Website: apple
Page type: billing-address
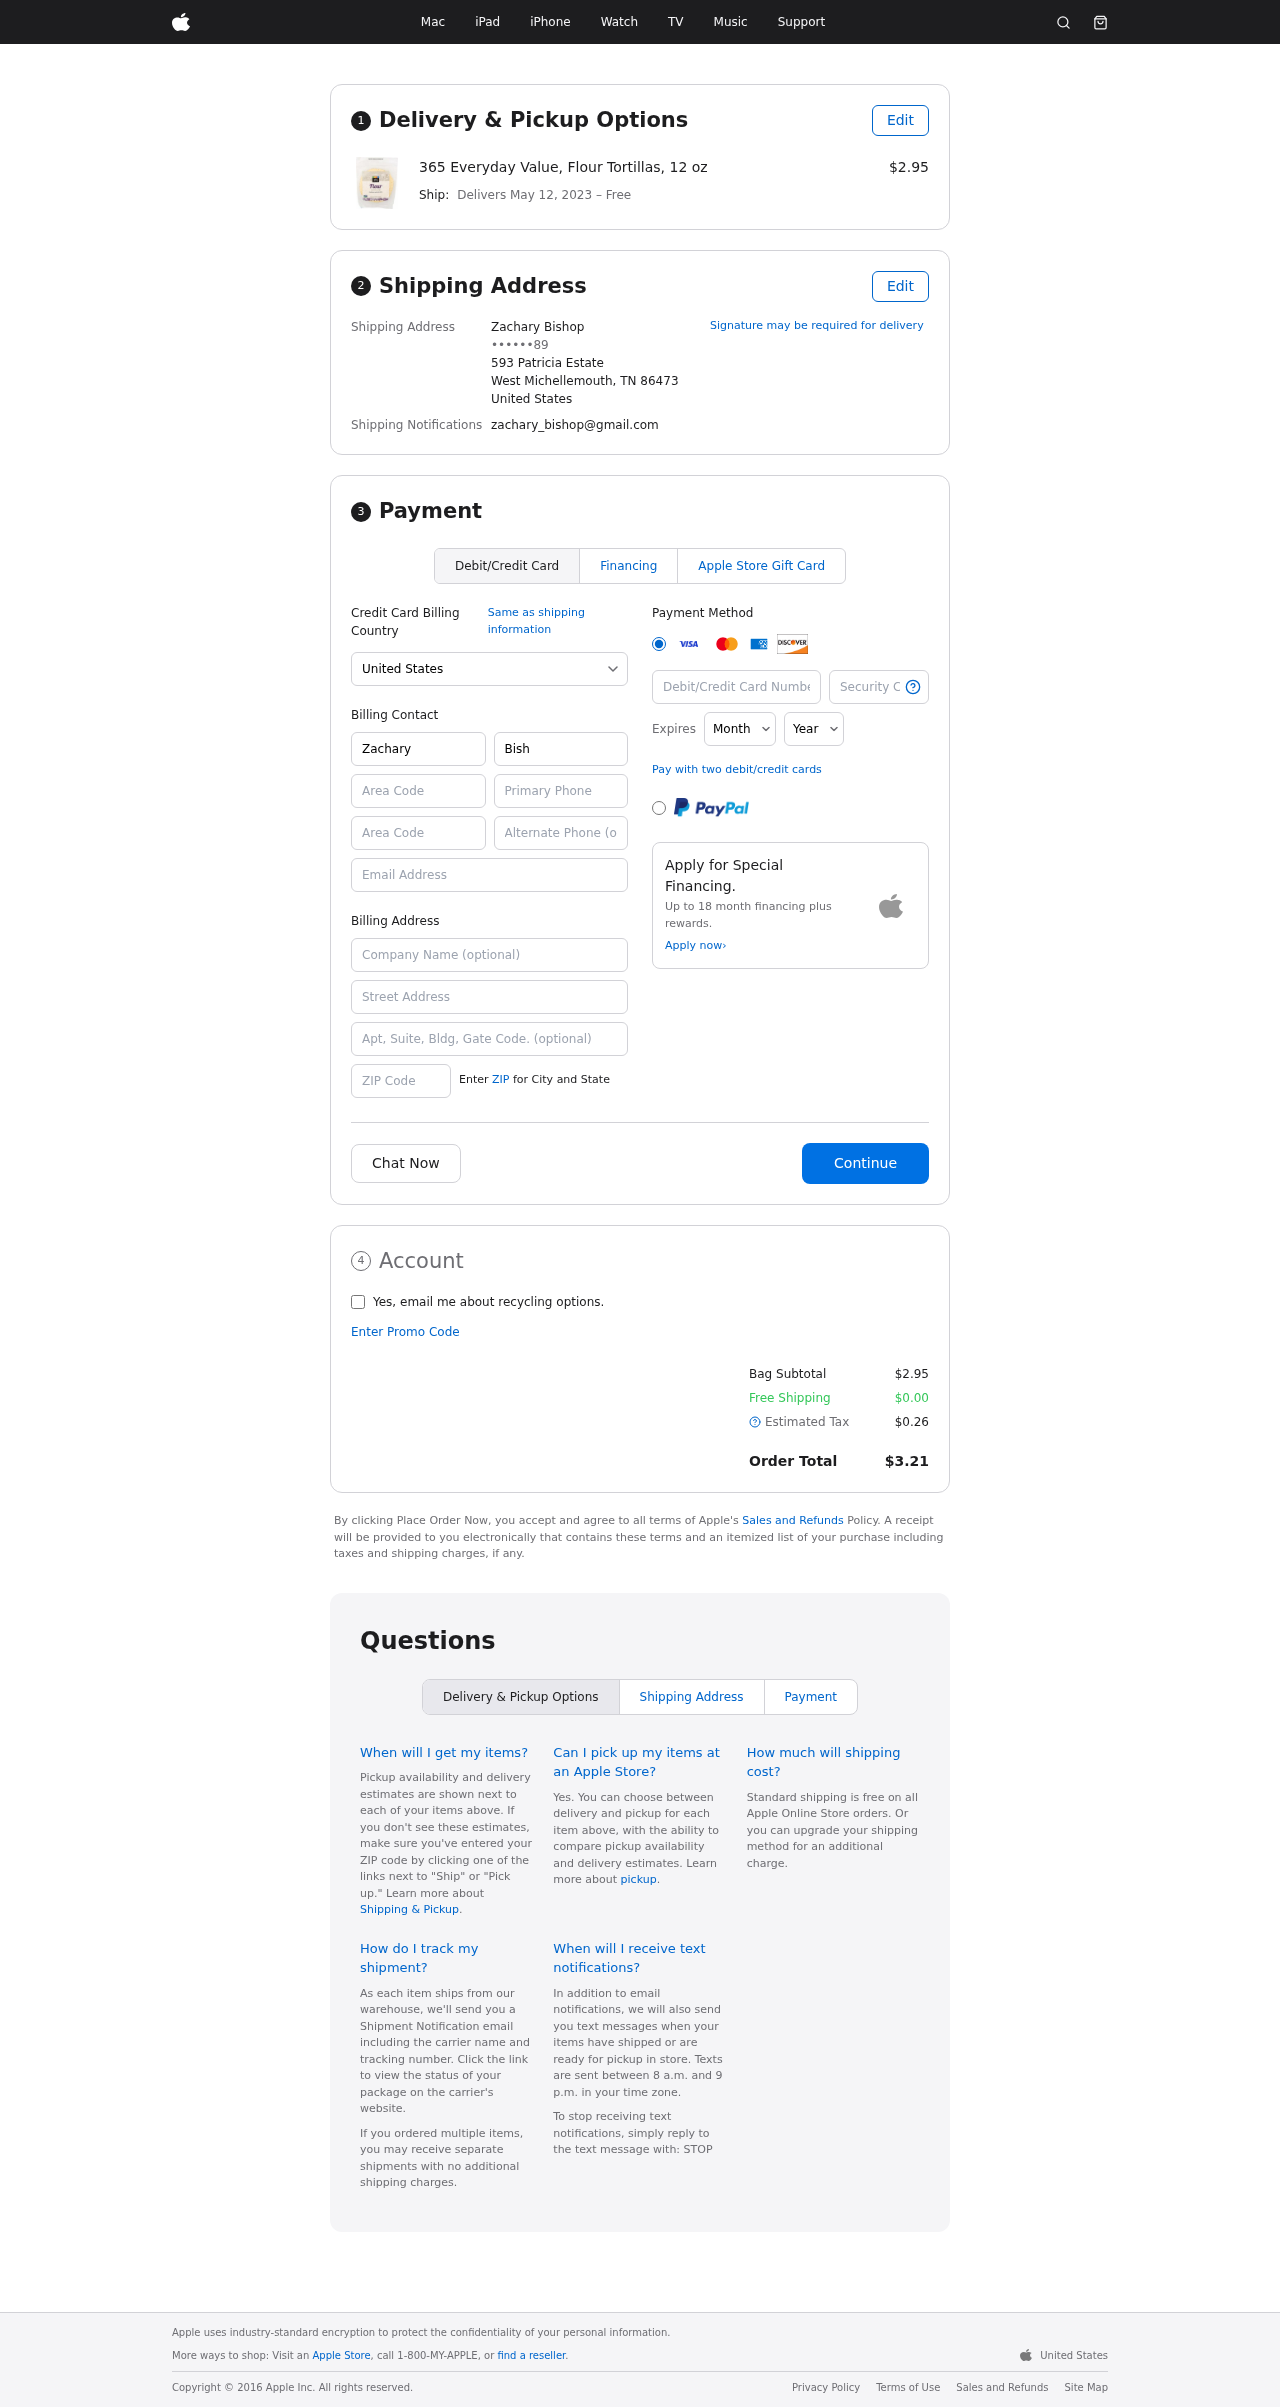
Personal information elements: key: PII_CARD_CVV
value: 552
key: PII_CARD_EXPIRY_MONTH
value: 12
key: PII_CARD_EXPIRY_YEAR
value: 26
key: PII_CARD_NUMBER
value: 6011 8676 8953 4697
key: PII_CITY_STATE_ZIP
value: West Michellemouth, TN 86473
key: PII_COUNTRY
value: United States
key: PII_EMAIL
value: zachary_bishop@gmail.com
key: PII_FULLNAME
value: Zachary Bishop
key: PII_STREET
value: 593 Patricia Estate
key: PII_PHONE_MASKED
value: ••••••89
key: PII_BILLING_FIRSTNAME
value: Zachary
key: PII_BILLING_LASTNAME
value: Bishop
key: PII_BILLING_PHONE_AREA
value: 340
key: PII_BILLING_PHONE
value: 3403295089
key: PII_BILLING_EMAIL
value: zachary_bishop@gmail.com
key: PII_BILLING_STREET
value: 593 Patricia Estate
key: PII_BILLING_STREET2
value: Apt. 745
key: PII_BILLING_POSTCODE
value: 86473
Product elements: key: PRODUCT1_NAME
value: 365 Everyday Value, Flour Tortillas, 12 oz
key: PRODUCT1_PRICE
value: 2.95
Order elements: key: ORDER_DELIVERY_DATE
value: May 12, 2023
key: ORDER_SUBTOTAL
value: $2.95
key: ORDER_SHIPPING_COST
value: $0.00
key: ORDER_TAX
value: $0.26
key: ORDER_TOTAL
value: $3.21